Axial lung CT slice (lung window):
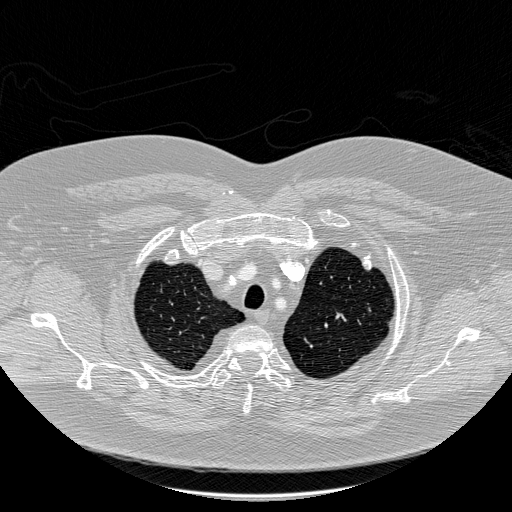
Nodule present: no